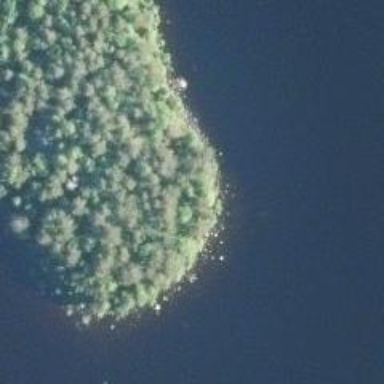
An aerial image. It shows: Islet.